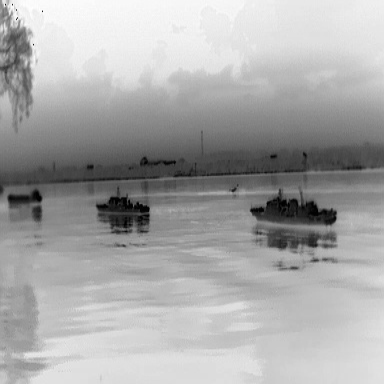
There are four objects shown in the infrared image, including two warships, a liner, and a canoe.